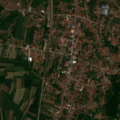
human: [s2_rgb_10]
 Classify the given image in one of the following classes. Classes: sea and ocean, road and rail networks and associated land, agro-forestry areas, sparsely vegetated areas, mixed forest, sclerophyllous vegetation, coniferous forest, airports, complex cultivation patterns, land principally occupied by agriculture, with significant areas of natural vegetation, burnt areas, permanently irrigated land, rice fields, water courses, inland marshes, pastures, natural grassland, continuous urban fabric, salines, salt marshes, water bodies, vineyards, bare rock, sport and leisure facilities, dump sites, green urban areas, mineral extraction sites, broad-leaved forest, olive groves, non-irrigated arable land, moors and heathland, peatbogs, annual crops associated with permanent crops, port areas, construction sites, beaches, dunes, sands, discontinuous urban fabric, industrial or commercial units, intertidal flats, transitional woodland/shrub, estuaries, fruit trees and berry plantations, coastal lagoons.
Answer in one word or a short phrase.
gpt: discontinuous urban fabric, non-irrigated arable land, complex cultivation patterns, land principally occupied by agriculture, with significant areas of natural vegetation